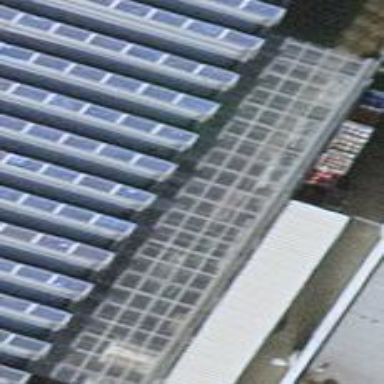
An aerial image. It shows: The roof of the building is flat and made of glass.